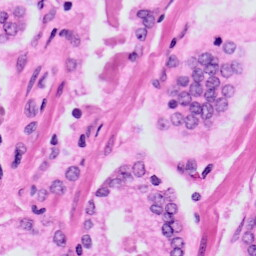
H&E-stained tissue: Prostate